Question: >
<URL>
'''
Species Dbh Height
1 DF <PHONE> <PHONE>
2 ES <PHONE> <PHONE>
3 F <PHONE> <PHONE>
4 FG <PHONE> <PHONE>
5 GF <PHONE> <PHONE>
6 HW <PHONE> <PHONE>
7 LP <PHONE> <PHONE>
8 PP <PHONE> <PHONE>
9 SF <PHONE> <PHONE>
10 WC <PHONE> <PHONE>
11 WL <PHONE> <PHONE>
12 WP <PHONE> <PHONE>
'''
I want to turn the data above into a bar graph like this one. Species as bins and dbh and height as bars for each bin.

I used the code:
'''
aggregate(ufc[,4:5],ufc[3],mean,na.rm=TRUE)
'''
to get the above data set
I can only get one variable at a time using this code:
'''
barplot(ufc.means$Height, col=rainbow(20),
names.arg=(ufc.means$Species), las=2,main="Height")
'''
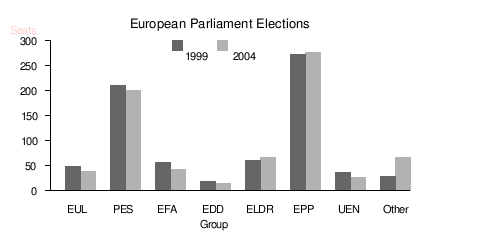
Answer: First, do not double post! If necessary edit your previous question, rather than posting a new question.
Second, the error message that you mentioned <URL> is pretty self-explanatory. Here's the error message:
> Error in barplot.default(ufc.means, col = rainbow(20), names.arg = (ufc.means$Species), : 'height' must be a vector or a matrix
Read that last part carefully: ''height' must be a vector or a matrix', but you are trying to use a 'data.frame'. So, the solution is easy: convert your 'data.frame' to a matrix before using 'barplot'.
Assuming your 'data.frame' is named "mydf":
'''
mymat <- t(mydf[-1])
colnames(mymat) <- mydf[, 1]
barplot(mymat, beside = TRUE)
'''
Result: